Interaction volume radius: 5 \u00c5
Interaction volume height: 10 \u00c5
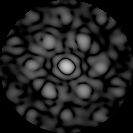
Disorder parameter: 0.5715